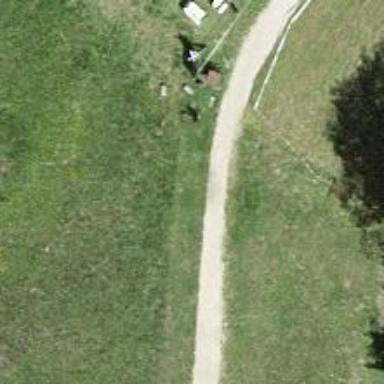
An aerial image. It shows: Compacted path.